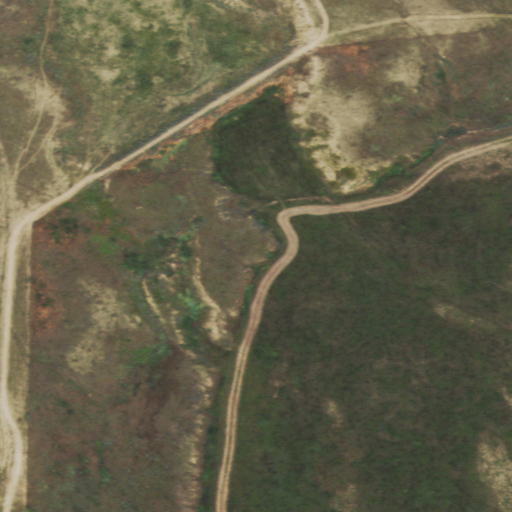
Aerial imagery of valley in Wyoming named Marcus Draw containing grassland, pasture, shrub, and herbaceous wetlands